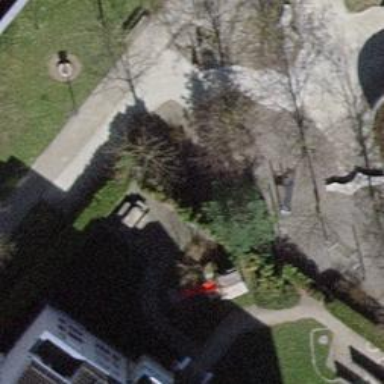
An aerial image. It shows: Picnic table located in leisure land area.